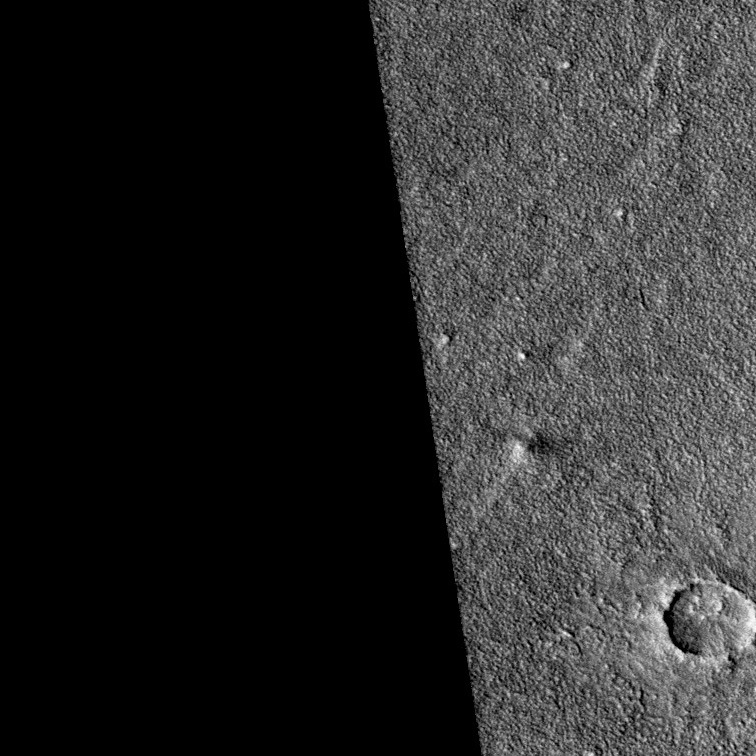
Label: dustdevil